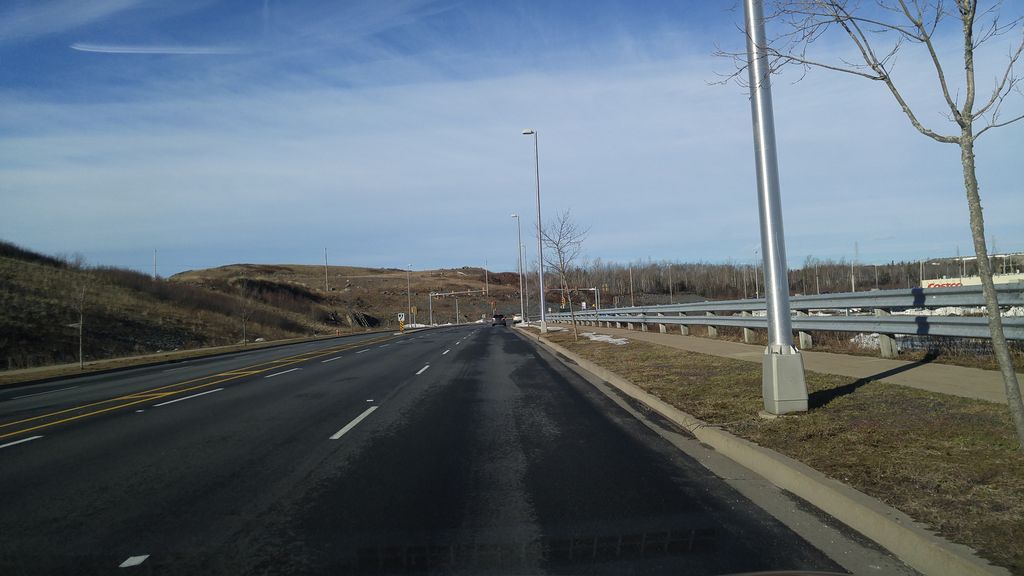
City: halifax